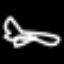
Label: airplane